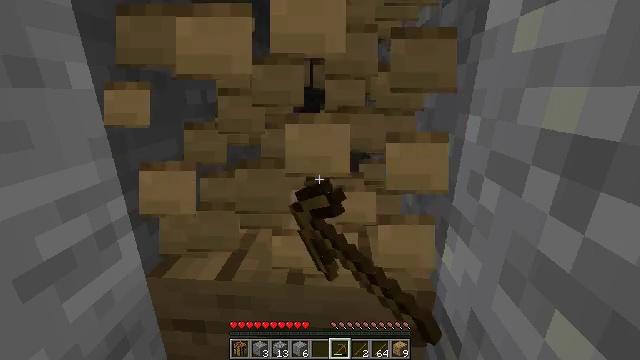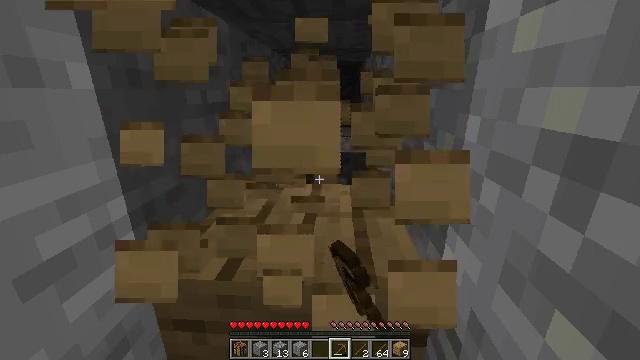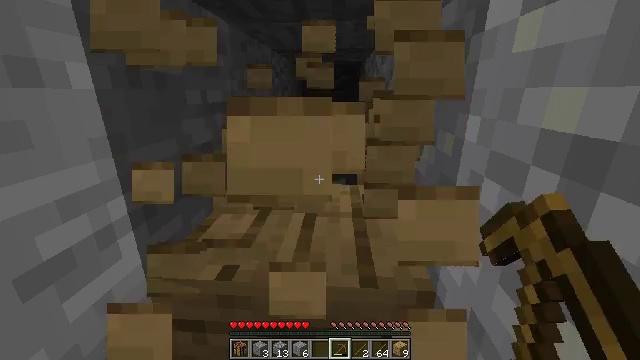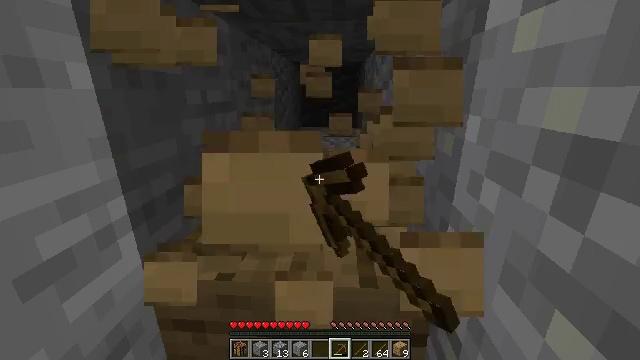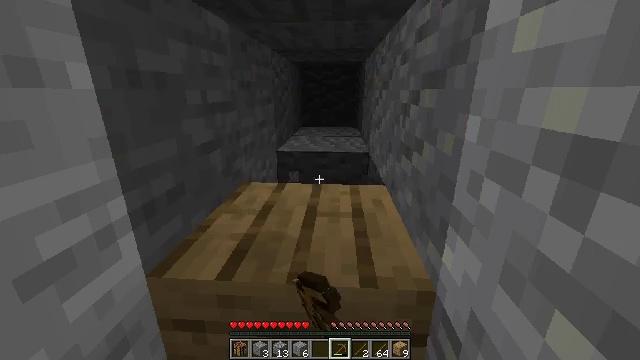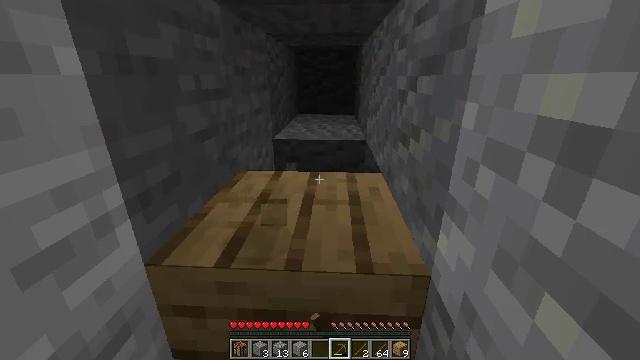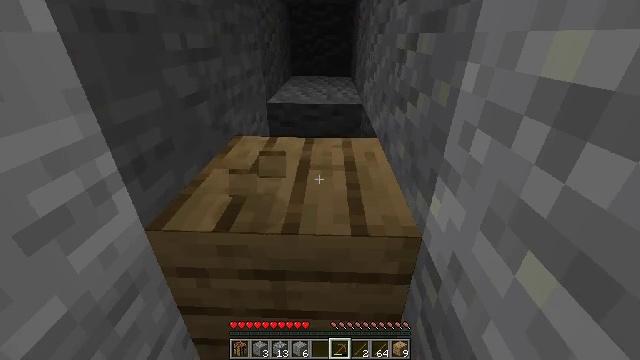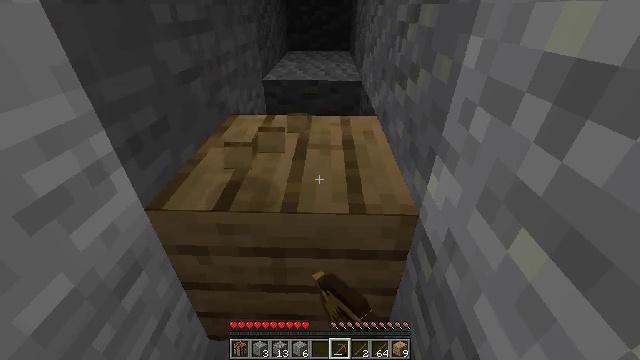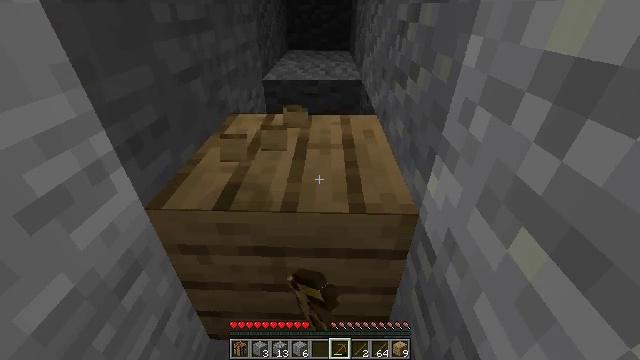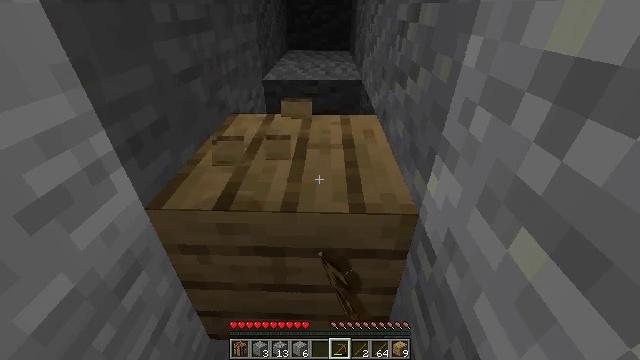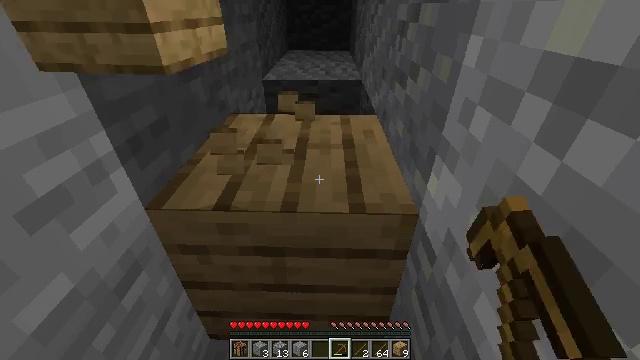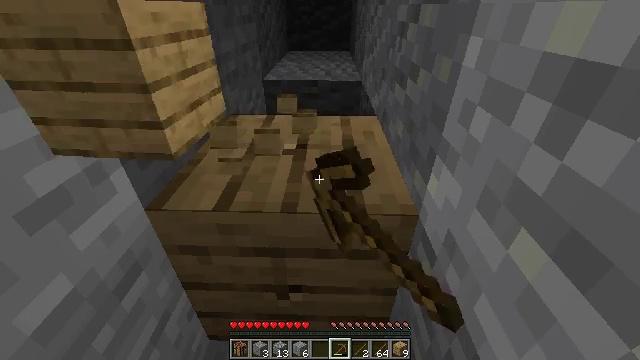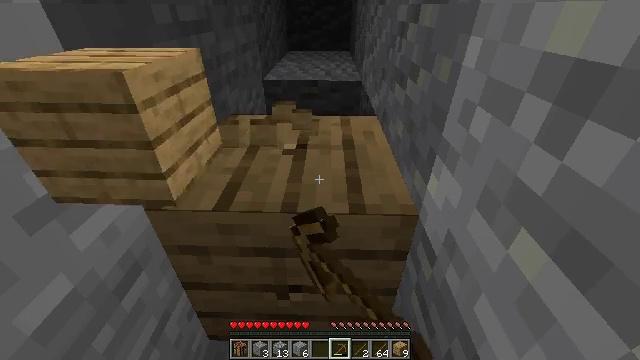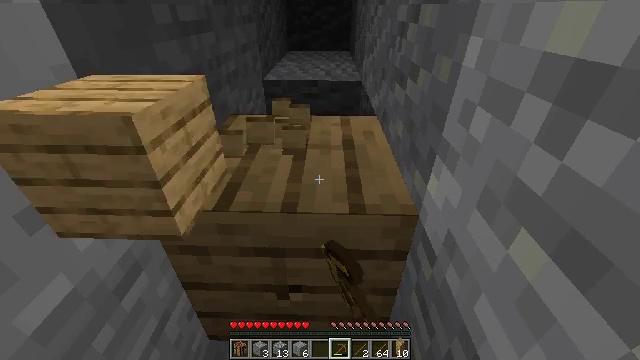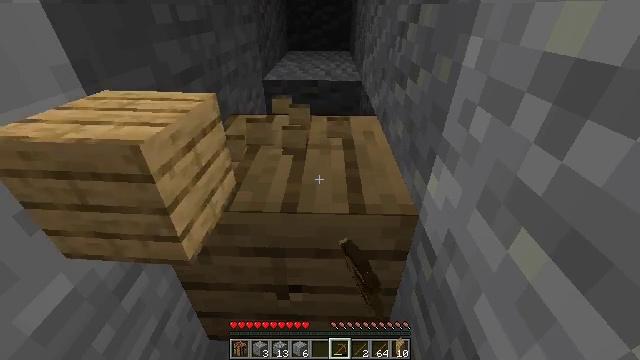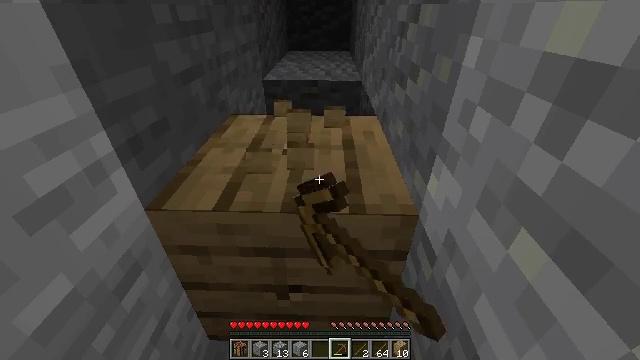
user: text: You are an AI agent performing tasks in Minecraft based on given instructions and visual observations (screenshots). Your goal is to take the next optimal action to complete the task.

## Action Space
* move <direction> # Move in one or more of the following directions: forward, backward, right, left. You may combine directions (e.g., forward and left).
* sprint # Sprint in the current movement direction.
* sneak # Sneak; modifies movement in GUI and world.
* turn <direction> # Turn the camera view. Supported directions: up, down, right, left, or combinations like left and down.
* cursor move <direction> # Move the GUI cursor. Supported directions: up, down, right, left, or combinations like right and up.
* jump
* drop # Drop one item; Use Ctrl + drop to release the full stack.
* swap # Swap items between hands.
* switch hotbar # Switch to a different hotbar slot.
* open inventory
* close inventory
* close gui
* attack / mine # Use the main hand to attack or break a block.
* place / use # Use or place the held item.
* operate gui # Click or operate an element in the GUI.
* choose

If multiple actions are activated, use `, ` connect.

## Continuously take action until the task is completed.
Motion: motion action
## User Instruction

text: Gather some oak planks.
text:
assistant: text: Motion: attack / mine
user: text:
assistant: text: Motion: attack / mine
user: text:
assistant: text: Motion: attack / mine
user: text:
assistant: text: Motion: attack / mine
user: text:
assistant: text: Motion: turn down, attack / mine
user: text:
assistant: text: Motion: turn right and down, attack / mine
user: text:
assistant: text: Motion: turn down, attack / mine
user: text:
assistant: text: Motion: attack / mine
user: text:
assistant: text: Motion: attack / mine
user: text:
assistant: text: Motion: attack / mine
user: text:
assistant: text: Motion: attack / mine
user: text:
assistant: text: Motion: attack / mine
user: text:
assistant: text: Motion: attack / mine
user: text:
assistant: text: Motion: attack / mine
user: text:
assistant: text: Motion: attack / mine
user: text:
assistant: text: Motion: attack / mine
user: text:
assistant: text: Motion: attack / mine
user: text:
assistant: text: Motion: attack / mine
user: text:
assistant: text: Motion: attack / mine
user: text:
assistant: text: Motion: attack / mine
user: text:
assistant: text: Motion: attack / mine
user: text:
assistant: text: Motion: attack / mine
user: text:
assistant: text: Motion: attack / mine
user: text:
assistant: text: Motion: attack / mine
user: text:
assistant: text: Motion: attack / mine
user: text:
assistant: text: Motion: attack / mine
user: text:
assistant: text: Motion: attack / mine
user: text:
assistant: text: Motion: attack / mine
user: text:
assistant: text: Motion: attack / mine
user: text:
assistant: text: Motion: attack / mine